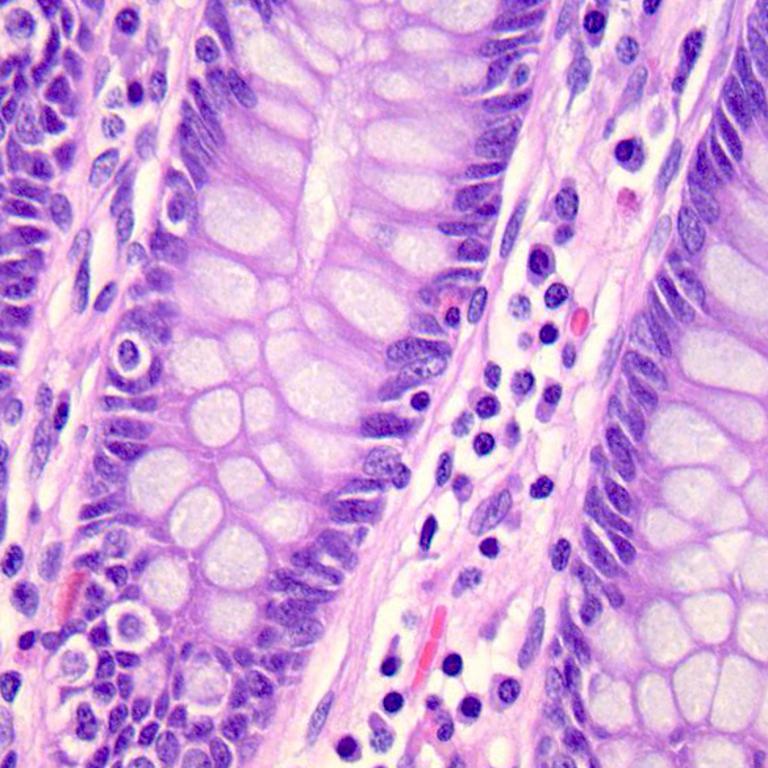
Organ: colon
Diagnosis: benign